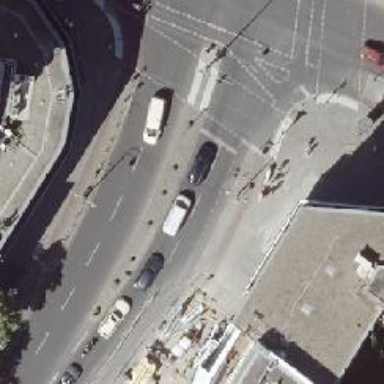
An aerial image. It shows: Road with traffic signals.